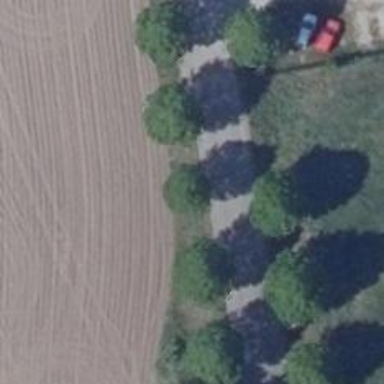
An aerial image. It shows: Avenue of deciduous broadleaved trees.